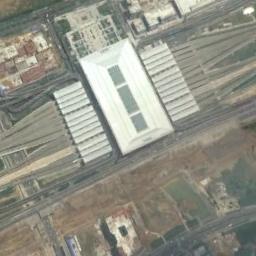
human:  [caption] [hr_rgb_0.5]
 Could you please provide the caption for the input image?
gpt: The railway station has some railways and a white building .

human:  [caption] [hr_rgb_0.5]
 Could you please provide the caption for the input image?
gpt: There are several buildings beside the railway station .

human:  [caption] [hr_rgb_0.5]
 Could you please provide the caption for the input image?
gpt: There is a fully equipped railway station in the suburbs .

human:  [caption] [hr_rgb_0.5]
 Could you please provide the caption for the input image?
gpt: The railway station is on the bare land next to some buildings .

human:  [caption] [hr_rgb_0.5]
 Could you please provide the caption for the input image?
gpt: There are brown bare land beside the white railway station .